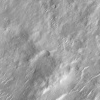
Atmospheric dust classification: not_dusty